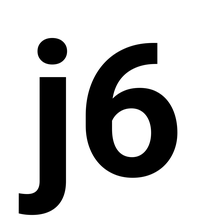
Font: Roboto_Bold